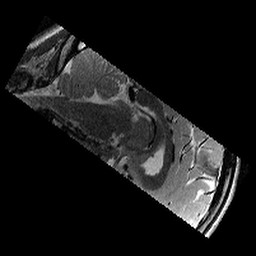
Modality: T2w
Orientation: sagittal
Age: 12
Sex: male
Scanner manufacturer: siemens
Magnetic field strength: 3 T
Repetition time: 9.23 s
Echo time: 0.067 s